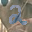
Label: 2